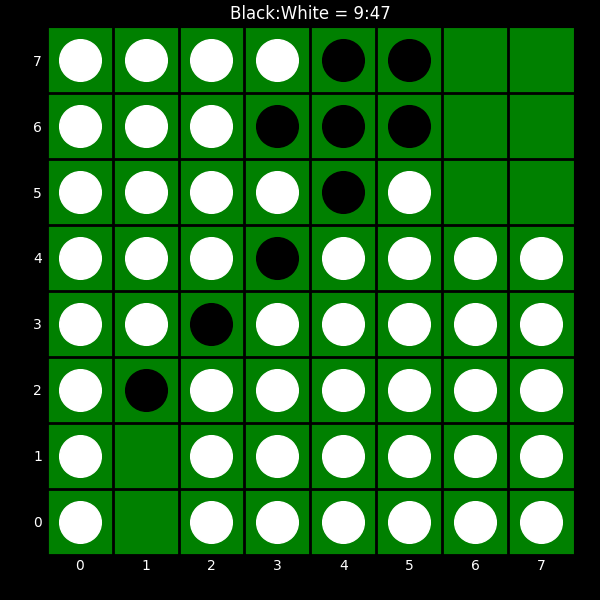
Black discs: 9
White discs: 47